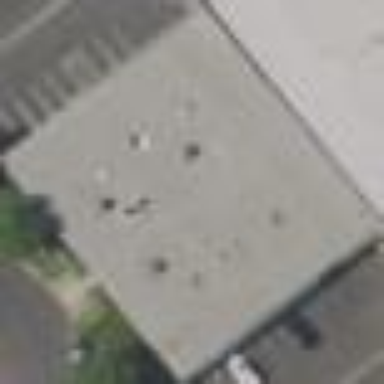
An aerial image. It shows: Industrial building.